Field crop: maize
Growth stage: 2
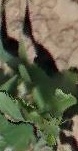
Species: maize